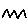
Label: zigzag